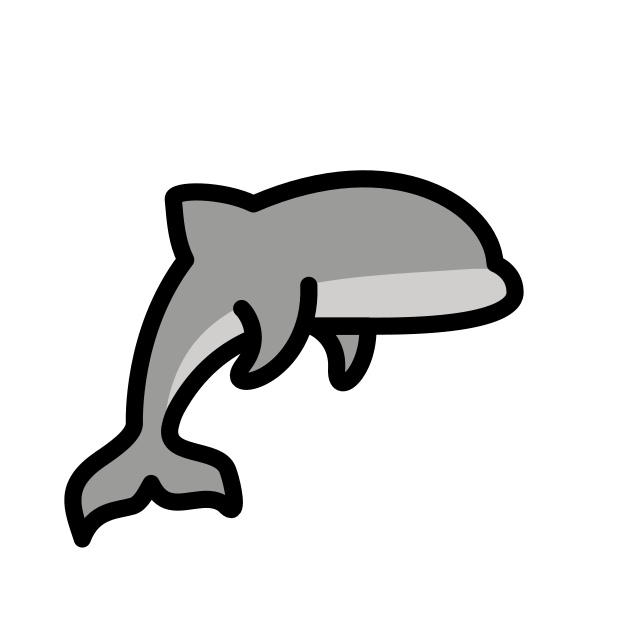
porpoise